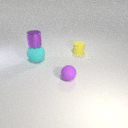
large cyan rubber sphere to the left of small yellow rubber cylinder